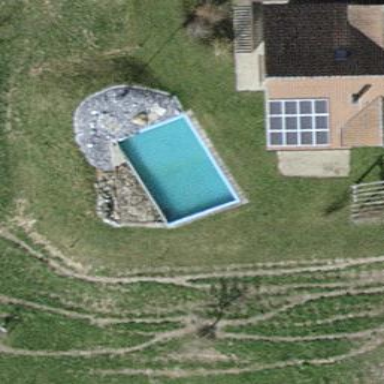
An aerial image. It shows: Swimming pool located in leisure land.